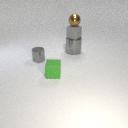
small brown metal sphere above small gray rubber cube